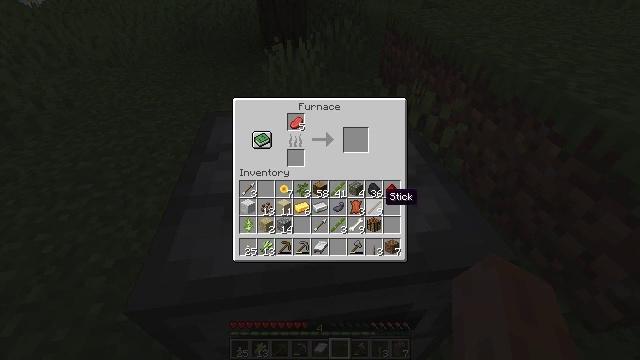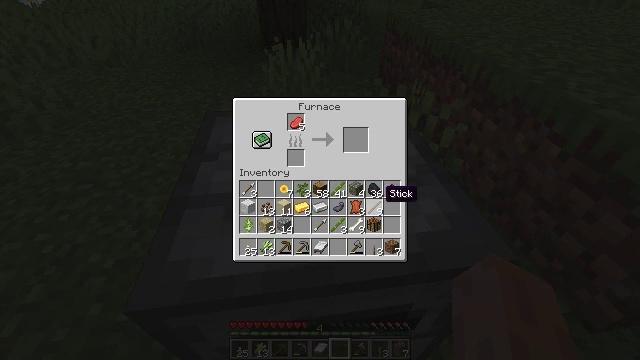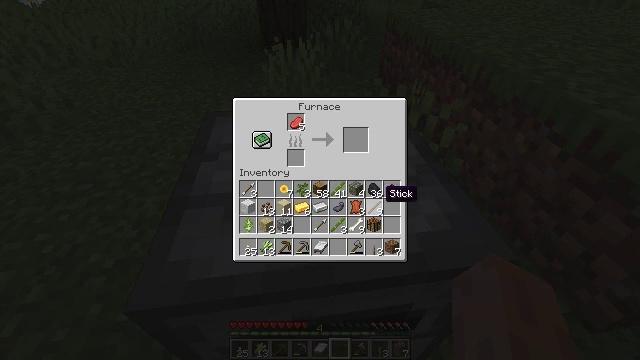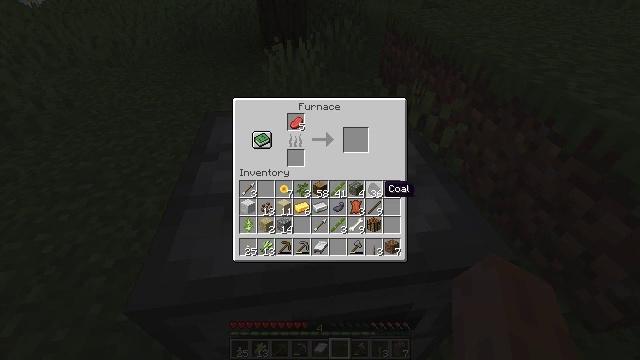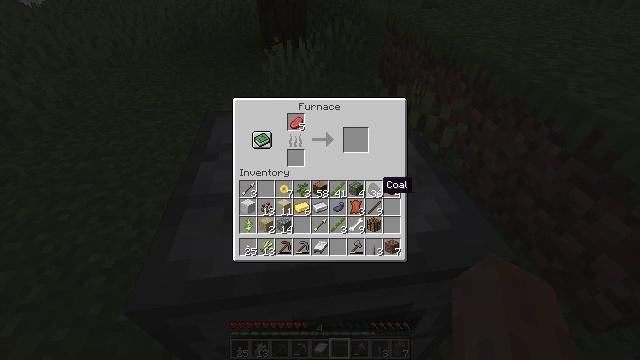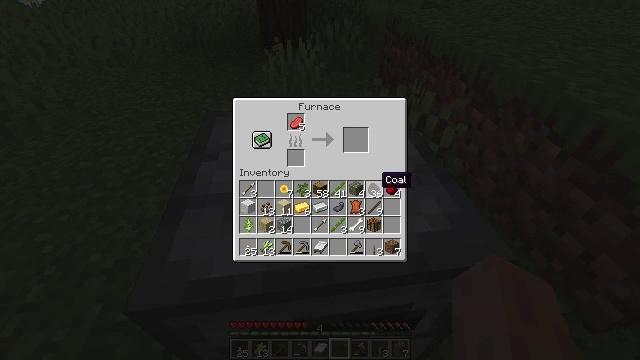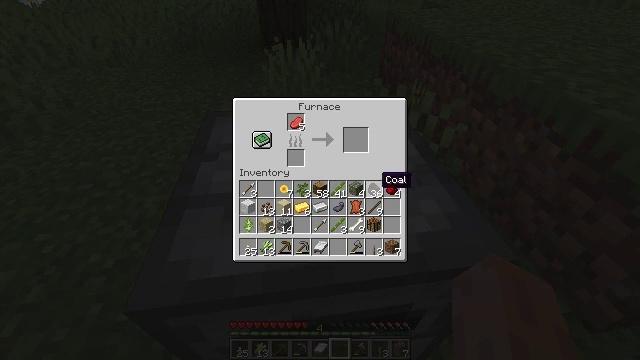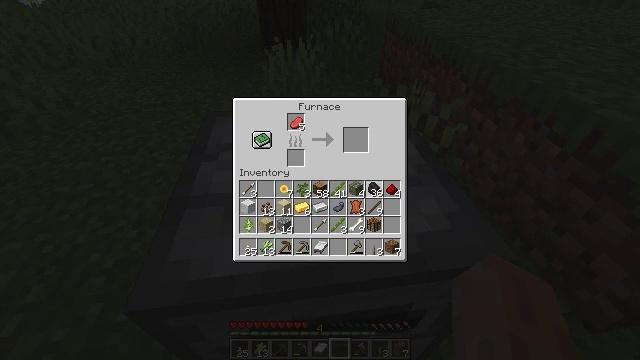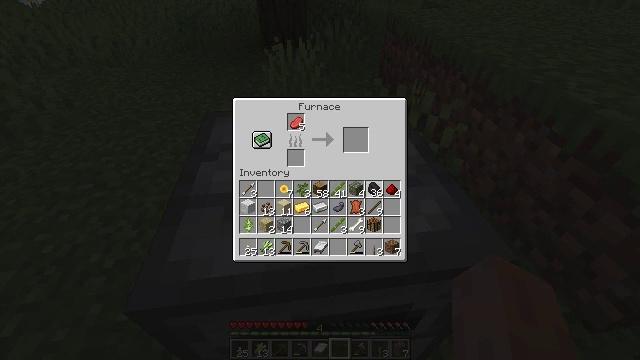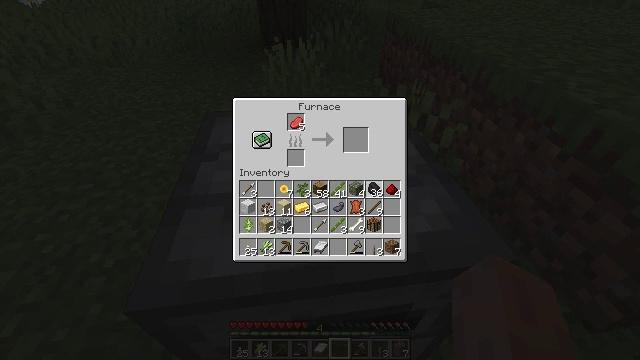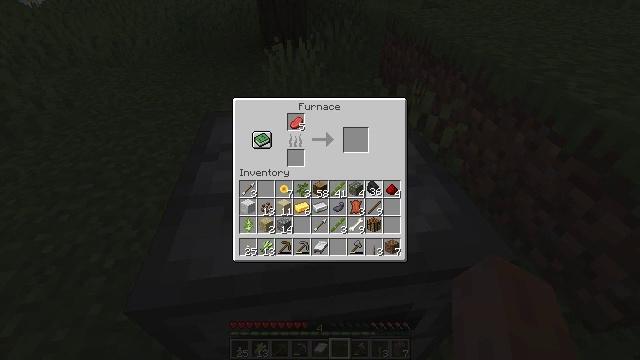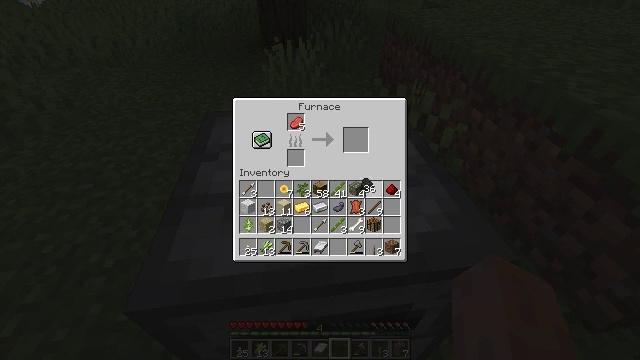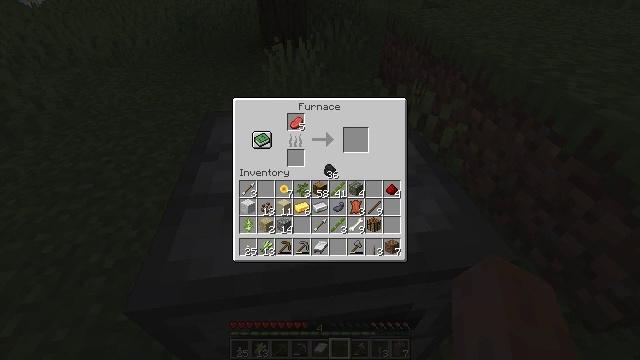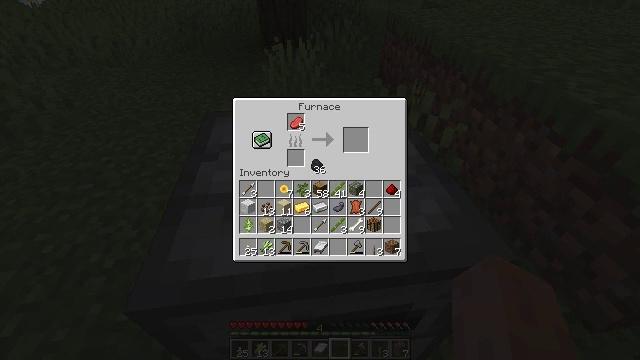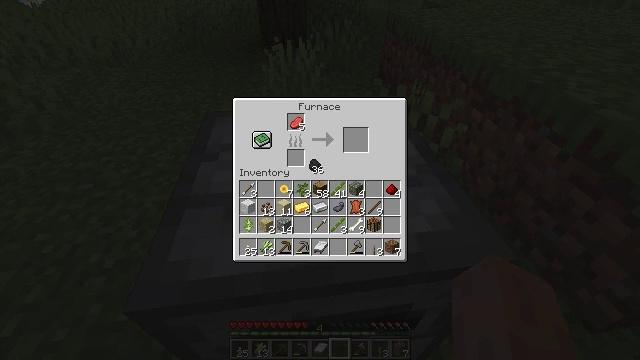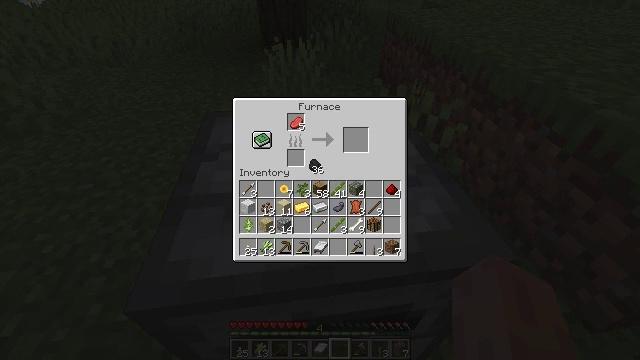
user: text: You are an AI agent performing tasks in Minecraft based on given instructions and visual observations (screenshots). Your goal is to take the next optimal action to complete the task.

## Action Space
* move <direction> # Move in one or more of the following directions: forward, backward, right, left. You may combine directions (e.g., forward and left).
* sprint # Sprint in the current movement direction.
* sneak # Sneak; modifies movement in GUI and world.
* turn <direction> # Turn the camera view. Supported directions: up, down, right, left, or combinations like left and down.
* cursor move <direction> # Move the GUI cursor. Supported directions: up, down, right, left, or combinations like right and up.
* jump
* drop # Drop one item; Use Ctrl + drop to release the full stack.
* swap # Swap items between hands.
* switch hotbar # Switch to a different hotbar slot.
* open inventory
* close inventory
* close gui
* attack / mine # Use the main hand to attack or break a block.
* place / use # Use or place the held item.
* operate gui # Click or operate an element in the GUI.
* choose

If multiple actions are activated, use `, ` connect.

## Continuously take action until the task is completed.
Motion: motion action
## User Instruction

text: Hunt a cow.
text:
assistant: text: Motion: no_op
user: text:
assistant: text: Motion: no_op
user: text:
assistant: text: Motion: no_op
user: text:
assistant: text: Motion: no_op
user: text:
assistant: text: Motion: no_op
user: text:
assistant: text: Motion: no_op
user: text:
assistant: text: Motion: operate gui
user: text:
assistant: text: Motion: operate gui
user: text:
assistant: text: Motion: operate gui
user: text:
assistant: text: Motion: operate gui
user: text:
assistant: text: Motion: no_op
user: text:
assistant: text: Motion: cursor move left and up
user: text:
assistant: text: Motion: cursor move left
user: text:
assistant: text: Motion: no_op
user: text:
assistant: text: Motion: no_op
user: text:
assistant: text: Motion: no_op
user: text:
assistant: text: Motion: no_op
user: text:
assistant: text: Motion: no_op
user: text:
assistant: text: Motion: no_op
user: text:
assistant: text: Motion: no_op
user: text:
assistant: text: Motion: no_op
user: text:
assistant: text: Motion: no_op
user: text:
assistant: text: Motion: choose
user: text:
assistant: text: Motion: choose
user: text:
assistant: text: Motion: choose
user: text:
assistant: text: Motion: no_op
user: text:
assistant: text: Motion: no_op
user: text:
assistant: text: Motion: choose
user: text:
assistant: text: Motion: choose
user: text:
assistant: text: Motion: choose